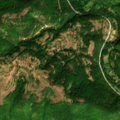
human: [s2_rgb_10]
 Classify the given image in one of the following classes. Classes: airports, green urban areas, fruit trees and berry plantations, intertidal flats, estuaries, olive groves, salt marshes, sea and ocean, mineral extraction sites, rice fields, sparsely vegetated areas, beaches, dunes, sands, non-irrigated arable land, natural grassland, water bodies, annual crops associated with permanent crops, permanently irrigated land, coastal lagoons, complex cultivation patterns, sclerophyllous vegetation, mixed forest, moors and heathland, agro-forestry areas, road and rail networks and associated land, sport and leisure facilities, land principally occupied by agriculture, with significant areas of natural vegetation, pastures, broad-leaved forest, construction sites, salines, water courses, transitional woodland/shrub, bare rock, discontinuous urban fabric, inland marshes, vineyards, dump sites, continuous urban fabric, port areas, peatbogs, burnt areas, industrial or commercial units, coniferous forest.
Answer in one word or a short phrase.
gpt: pastures, land principally occupied by agriculture, with significant areas of natural vegetation, broad-leaved forest, mixed forest, transitional woodland/shrub